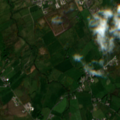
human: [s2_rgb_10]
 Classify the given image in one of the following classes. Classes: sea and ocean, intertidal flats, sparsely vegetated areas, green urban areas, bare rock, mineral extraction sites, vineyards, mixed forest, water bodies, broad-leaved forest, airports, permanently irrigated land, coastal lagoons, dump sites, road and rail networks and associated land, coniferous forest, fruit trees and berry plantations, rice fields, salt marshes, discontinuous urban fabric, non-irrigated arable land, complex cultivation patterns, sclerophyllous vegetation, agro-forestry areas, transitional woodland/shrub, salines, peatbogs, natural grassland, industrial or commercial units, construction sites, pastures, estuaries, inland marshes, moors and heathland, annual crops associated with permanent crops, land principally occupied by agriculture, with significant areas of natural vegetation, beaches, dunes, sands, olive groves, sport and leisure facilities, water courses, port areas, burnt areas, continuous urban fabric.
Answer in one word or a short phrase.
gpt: discontinuous urban fabric, pastures, peatbogs